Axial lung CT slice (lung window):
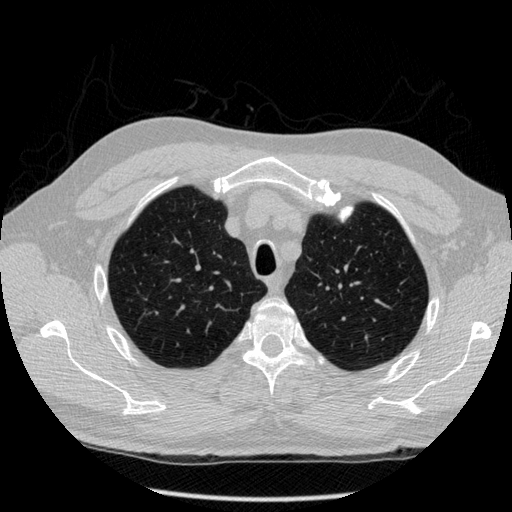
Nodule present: no